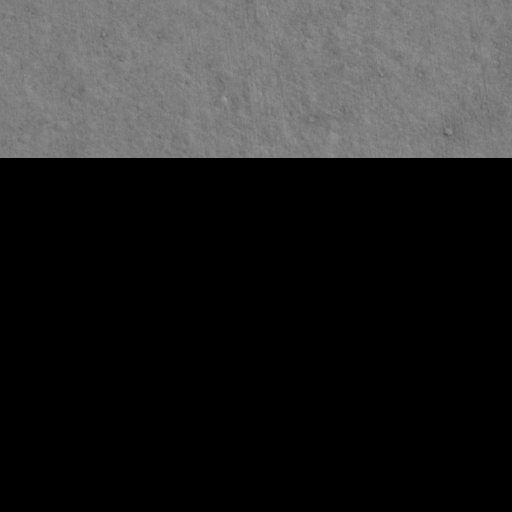
Classes present: Background